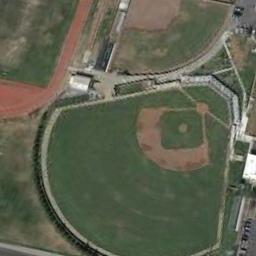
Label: baseball_diamond